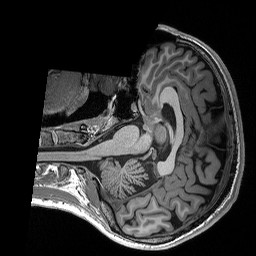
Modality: T1w
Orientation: axial
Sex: male